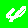
Digit: 4